Question: I made two columns with panels in which hold responsive images. The panels have headers with links to those images. When resizing the viewport horizontally, the links clip out of the header.

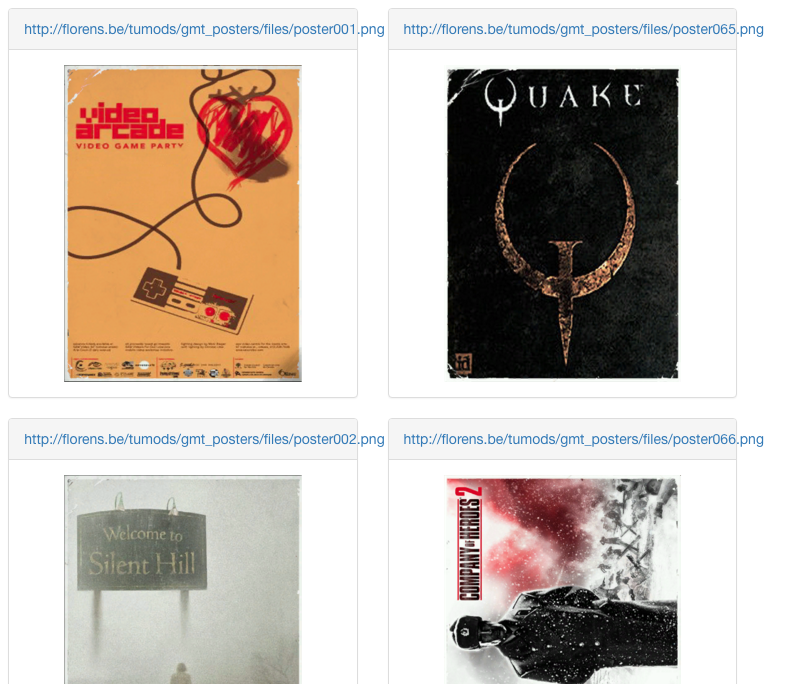
Answer: This is the default behavior in CSS, but can change it by setting the 'overflow-wrap' and the 'word-wrap' properties.
'''
.word-wrap-fix {
overflow-wrap: break-word;
word-wrap: break-word;
}
'''
<URL> is a working example where there are two panels with a very long title and in one the '.word-wrap-fix' is applied.
<URL> covers it pretty well and provides a few examples.